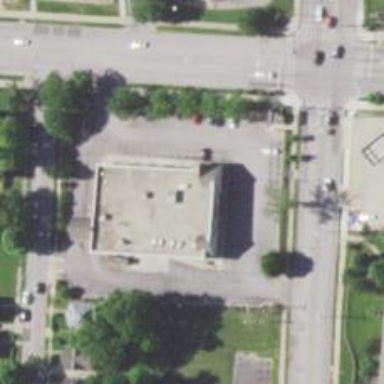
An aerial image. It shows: Pharmacy providing healthcare services.